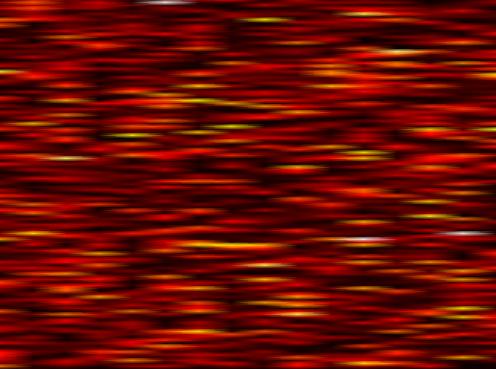
Label: FBMC